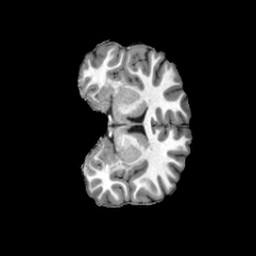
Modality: T1w
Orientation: coronal
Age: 21
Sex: male
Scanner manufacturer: siemens
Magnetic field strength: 3 T
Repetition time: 2.5 s
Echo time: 0.00222 s